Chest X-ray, PA view. Patient: 45 years old, sex M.
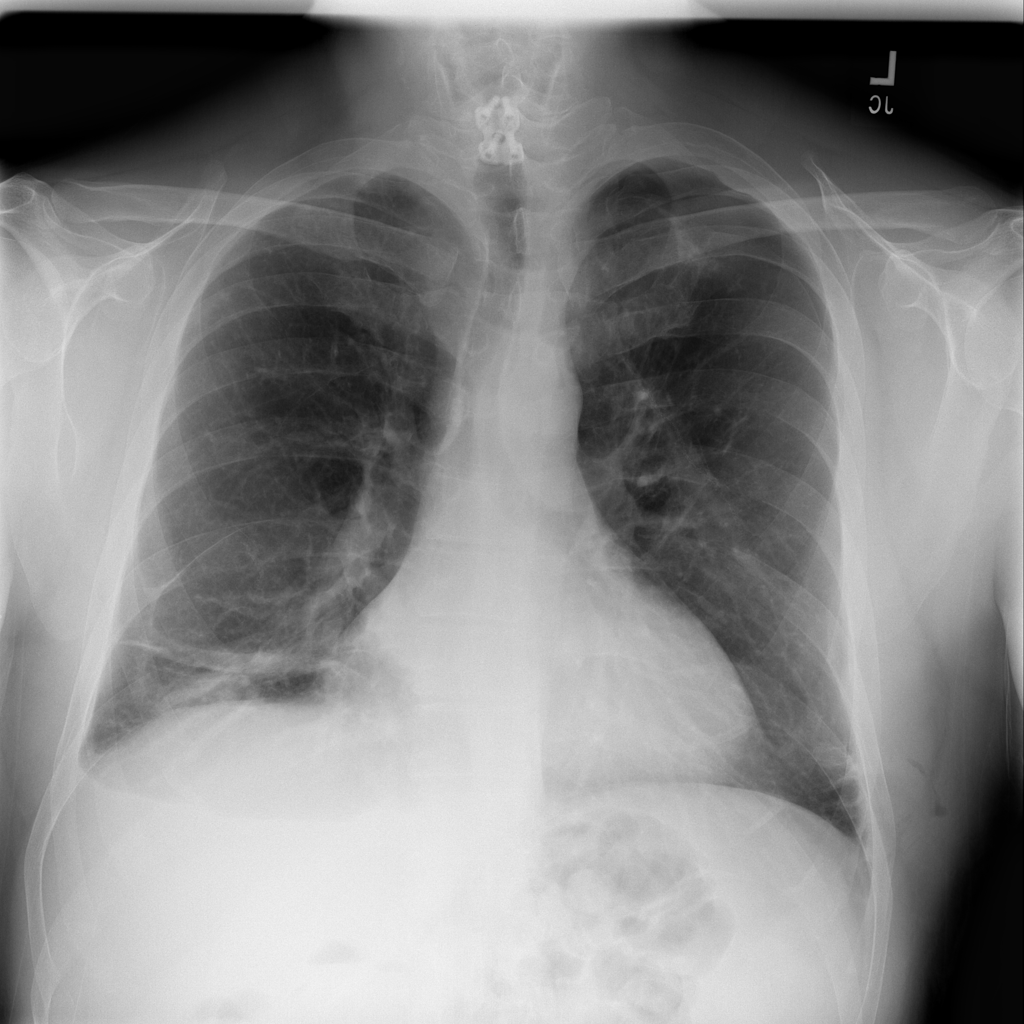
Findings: Atelectasis, Effusion, Pneumothorax